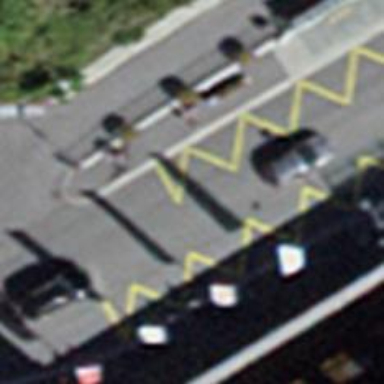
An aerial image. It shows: Public transport stop position.